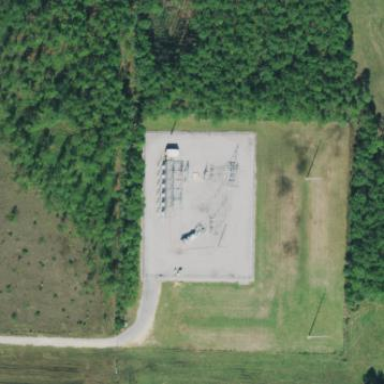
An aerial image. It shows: Distribution power substation secured by fence.